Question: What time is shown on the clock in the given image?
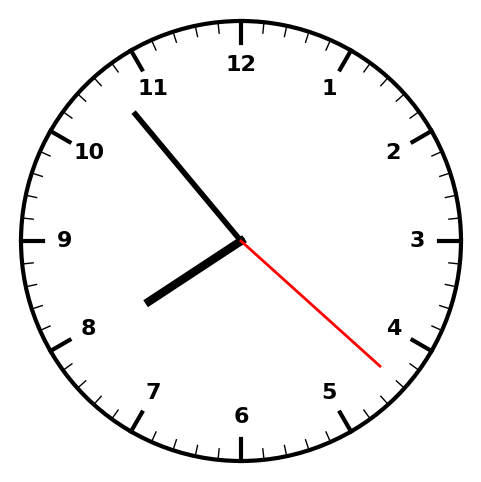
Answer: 07:53:22